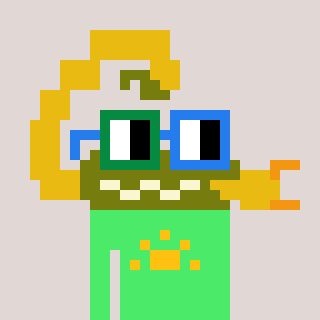
a pixel art character with square green and blue glasses, a scorpion-shaped head and a teal-colored body on a warm background